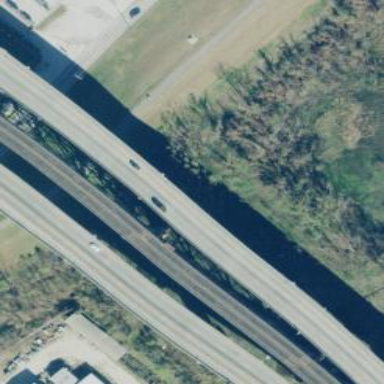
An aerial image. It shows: Bridge for trunk highway with expressway access.